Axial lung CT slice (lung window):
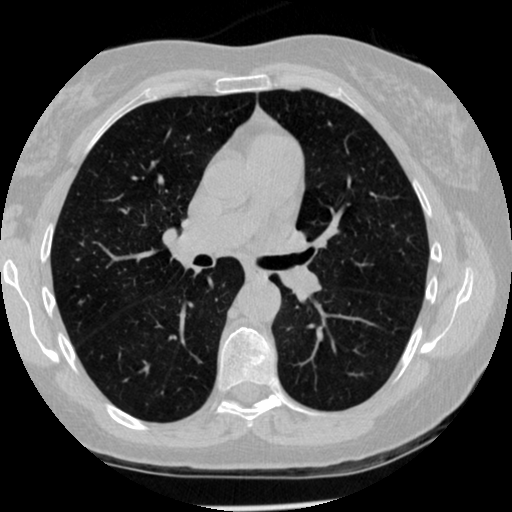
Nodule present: no